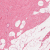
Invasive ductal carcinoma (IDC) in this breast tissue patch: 0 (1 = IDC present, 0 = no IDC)